Question: I have set up an app as an instant app based on this guides:
<URL>
and <URL>
So I have now 2 modules (installed & instant).
If I try to create an app bundle, then I'm not able to select the instant module, because the module selection is disabled in my case.

Running of the instant app is working as expected.
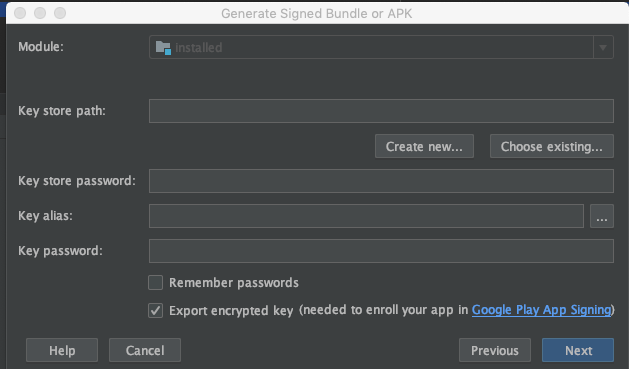
Answer: Your installed and instant app are all contained in that one bundle.
Then just upload that bundle into one of your Instant tracks. ()
Yes, while that first statement is clear, this is how it is.
If you need some extra guidance on how to upload/publish your bundles, see bits at:
- <URL>
Also, if you are also publishing your installed app from the same bundle, then after uploading to to your instant track, you can go to the installed track and select "ADD FROM LIBRARY".